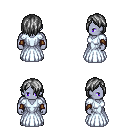
a pixel art fantasy rpg character, male body template, dark elf, purple skin, underdress, white pants, gray bangs hairstyle, leather bracers, four views (front, back, left, right), 2x2 character sprite sheet, small pixel art, hard edges, no anti-aliasing